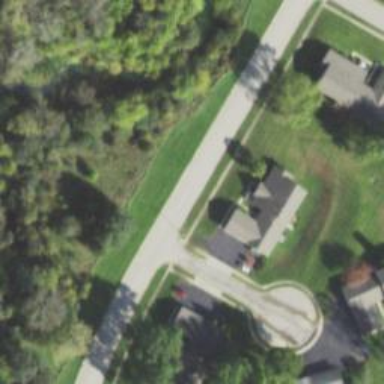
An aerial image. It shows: Stop road.